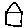
Label: house